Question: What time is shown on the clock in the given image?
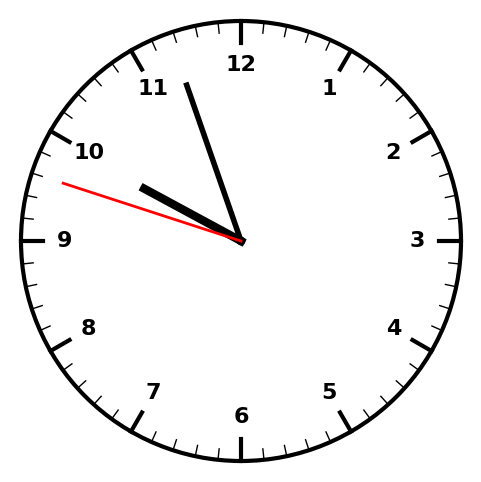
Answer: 09:56:48